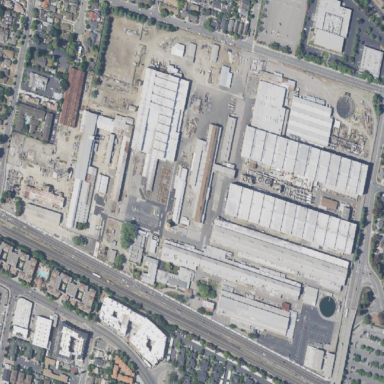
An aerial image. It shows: Industrial area with works in progress.